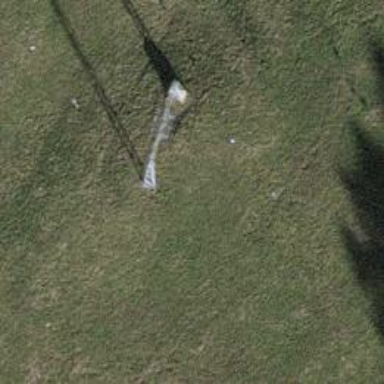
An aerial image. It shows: Pylon for aerialway.